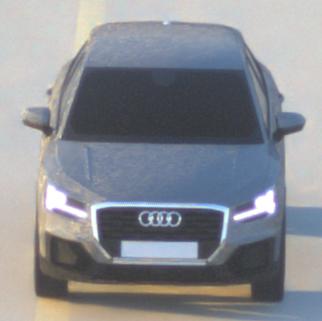
Make: Audi
Model: Q2
Model produced from: 2016
Model produced until: 2020
Doors: 5
Color: gray
Road condition: dry road
Daytime: sunrise or sunset
Contrast: medium contrast